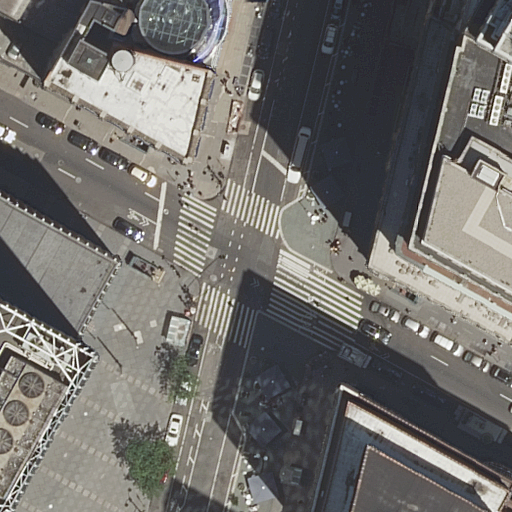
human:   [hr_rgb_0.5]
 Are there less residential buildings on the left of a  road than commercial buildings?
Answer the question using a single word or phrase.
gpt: no

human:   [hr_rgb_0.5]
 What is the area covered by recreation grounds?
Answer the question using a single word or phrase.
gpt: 0m2

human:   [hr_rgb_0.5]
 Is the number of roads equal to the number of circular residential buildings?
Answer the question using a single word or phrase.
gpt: no

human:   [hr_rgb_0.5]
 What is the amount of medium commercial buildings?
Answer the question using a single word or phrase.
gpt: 0

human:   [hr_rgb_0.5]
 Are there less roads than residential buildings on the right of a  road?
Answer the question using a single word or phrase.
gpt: no

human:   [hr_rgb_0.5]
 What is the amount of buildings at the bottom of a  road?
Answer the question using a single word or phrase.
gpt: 2

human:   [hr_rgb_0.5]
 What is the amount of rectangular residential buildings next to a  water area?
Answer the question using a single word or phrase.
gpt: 0

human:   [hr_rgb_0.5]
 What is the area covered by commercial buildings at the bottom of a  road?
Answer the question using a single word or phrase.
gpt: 0m2

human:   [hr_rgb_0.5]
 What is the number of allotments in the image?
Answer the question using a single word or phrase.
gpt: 0

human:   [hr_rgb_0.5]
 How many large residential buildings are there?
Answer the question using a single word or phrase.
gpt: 1

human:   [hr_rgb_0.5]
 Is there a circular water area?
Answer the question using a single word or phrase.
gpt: no

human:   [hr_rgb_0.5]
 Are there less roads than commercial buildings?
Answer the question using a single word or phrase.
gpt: no

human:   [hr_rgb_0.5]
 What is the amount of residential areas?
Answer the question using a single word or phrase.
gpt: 0

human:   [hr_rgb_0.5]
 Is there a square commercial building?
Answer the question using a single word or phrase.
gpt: no

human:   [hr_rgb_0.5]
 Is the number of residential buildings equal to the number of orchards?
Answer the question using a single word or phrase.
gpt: no

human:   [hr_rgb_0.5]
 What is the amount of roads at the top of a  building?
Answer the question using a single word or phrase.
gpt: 11

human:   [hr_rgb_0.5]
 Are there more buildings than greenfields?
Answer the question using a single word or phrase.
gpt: yes

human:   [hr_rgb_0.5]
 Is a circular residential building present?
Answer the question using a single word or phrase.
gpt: no

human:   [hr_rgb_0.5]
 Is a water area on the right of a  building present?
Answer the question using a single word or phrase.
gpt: no

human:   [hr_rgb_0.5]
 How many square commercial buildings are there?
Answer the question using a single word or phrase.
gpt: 0

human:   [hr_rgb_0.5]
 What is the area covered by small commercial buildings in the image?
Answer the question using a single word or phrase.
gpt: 0m2

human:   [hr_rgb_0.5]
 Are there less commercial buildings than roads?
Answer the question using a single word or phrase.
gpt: yes

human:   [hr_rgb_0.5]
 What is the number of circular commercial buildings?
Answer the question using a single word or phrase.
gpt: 0

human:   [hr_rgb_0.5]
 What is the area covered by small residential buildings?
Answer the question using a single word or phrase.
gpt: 69m2

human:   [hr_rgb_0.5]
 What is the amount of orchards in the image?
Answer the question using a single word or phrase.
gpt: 0

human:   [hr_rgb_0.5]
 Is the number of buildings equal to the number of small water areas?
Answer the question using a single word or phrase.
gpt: no

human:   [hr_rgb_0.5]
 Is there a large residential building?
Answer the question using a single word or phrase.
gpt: yes

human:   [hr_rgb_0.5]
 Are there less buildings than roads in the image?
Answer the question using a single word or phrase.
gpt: yes

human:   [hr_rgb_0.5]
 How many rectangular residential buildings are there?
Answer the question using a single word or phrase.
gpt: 3

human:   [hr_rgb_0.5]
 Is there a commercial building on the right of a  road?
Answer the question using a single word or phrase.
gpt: no

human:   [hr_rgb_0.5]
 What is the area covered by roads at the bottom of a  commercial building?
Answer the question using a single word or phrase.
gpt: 0m2

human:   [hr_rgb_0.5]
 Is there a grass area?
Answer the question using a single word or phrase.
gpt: no

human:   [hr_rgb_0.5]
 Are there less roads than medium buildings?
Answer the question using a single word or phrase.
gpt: no

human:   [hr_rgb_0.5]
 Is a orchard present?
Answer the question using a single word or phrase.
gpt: no

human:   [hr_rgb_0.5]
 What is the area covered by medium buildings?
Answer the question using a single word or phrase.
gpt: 1062m2

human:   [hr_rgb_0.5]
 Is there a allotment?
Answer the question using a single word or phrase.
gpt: no